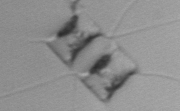
Label: Chaetoceros_similis